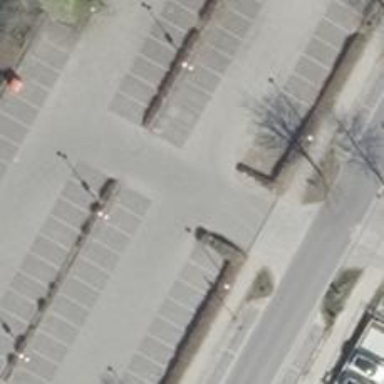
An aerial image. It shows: Parking aisle designated as service road.